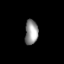
Tissue: lung
Cell type: T cells
Senescence score: 0.2333
Nuclear area (px): 319
Mean DAPI intensity: 147.429